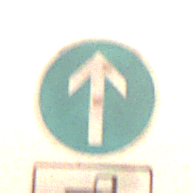
Verkehrszeichen: VorgeschriebeneFahrtrichtungGeradeaus
Zusatzzeichen unten: MehrspurigeFahrzeugeFrei8
Umgebung: Outdoor, Nature
Tageszeit: SunriseSunset
Wetter: PartlyCloudy
Licht: Natural
Jahreszeit: NotSpecified
Kontrast: LowContrast